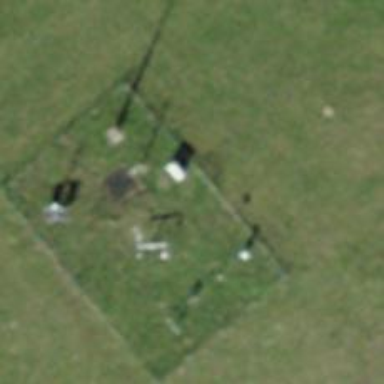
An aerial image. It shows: Surveillance object is present in the image.